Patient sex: F
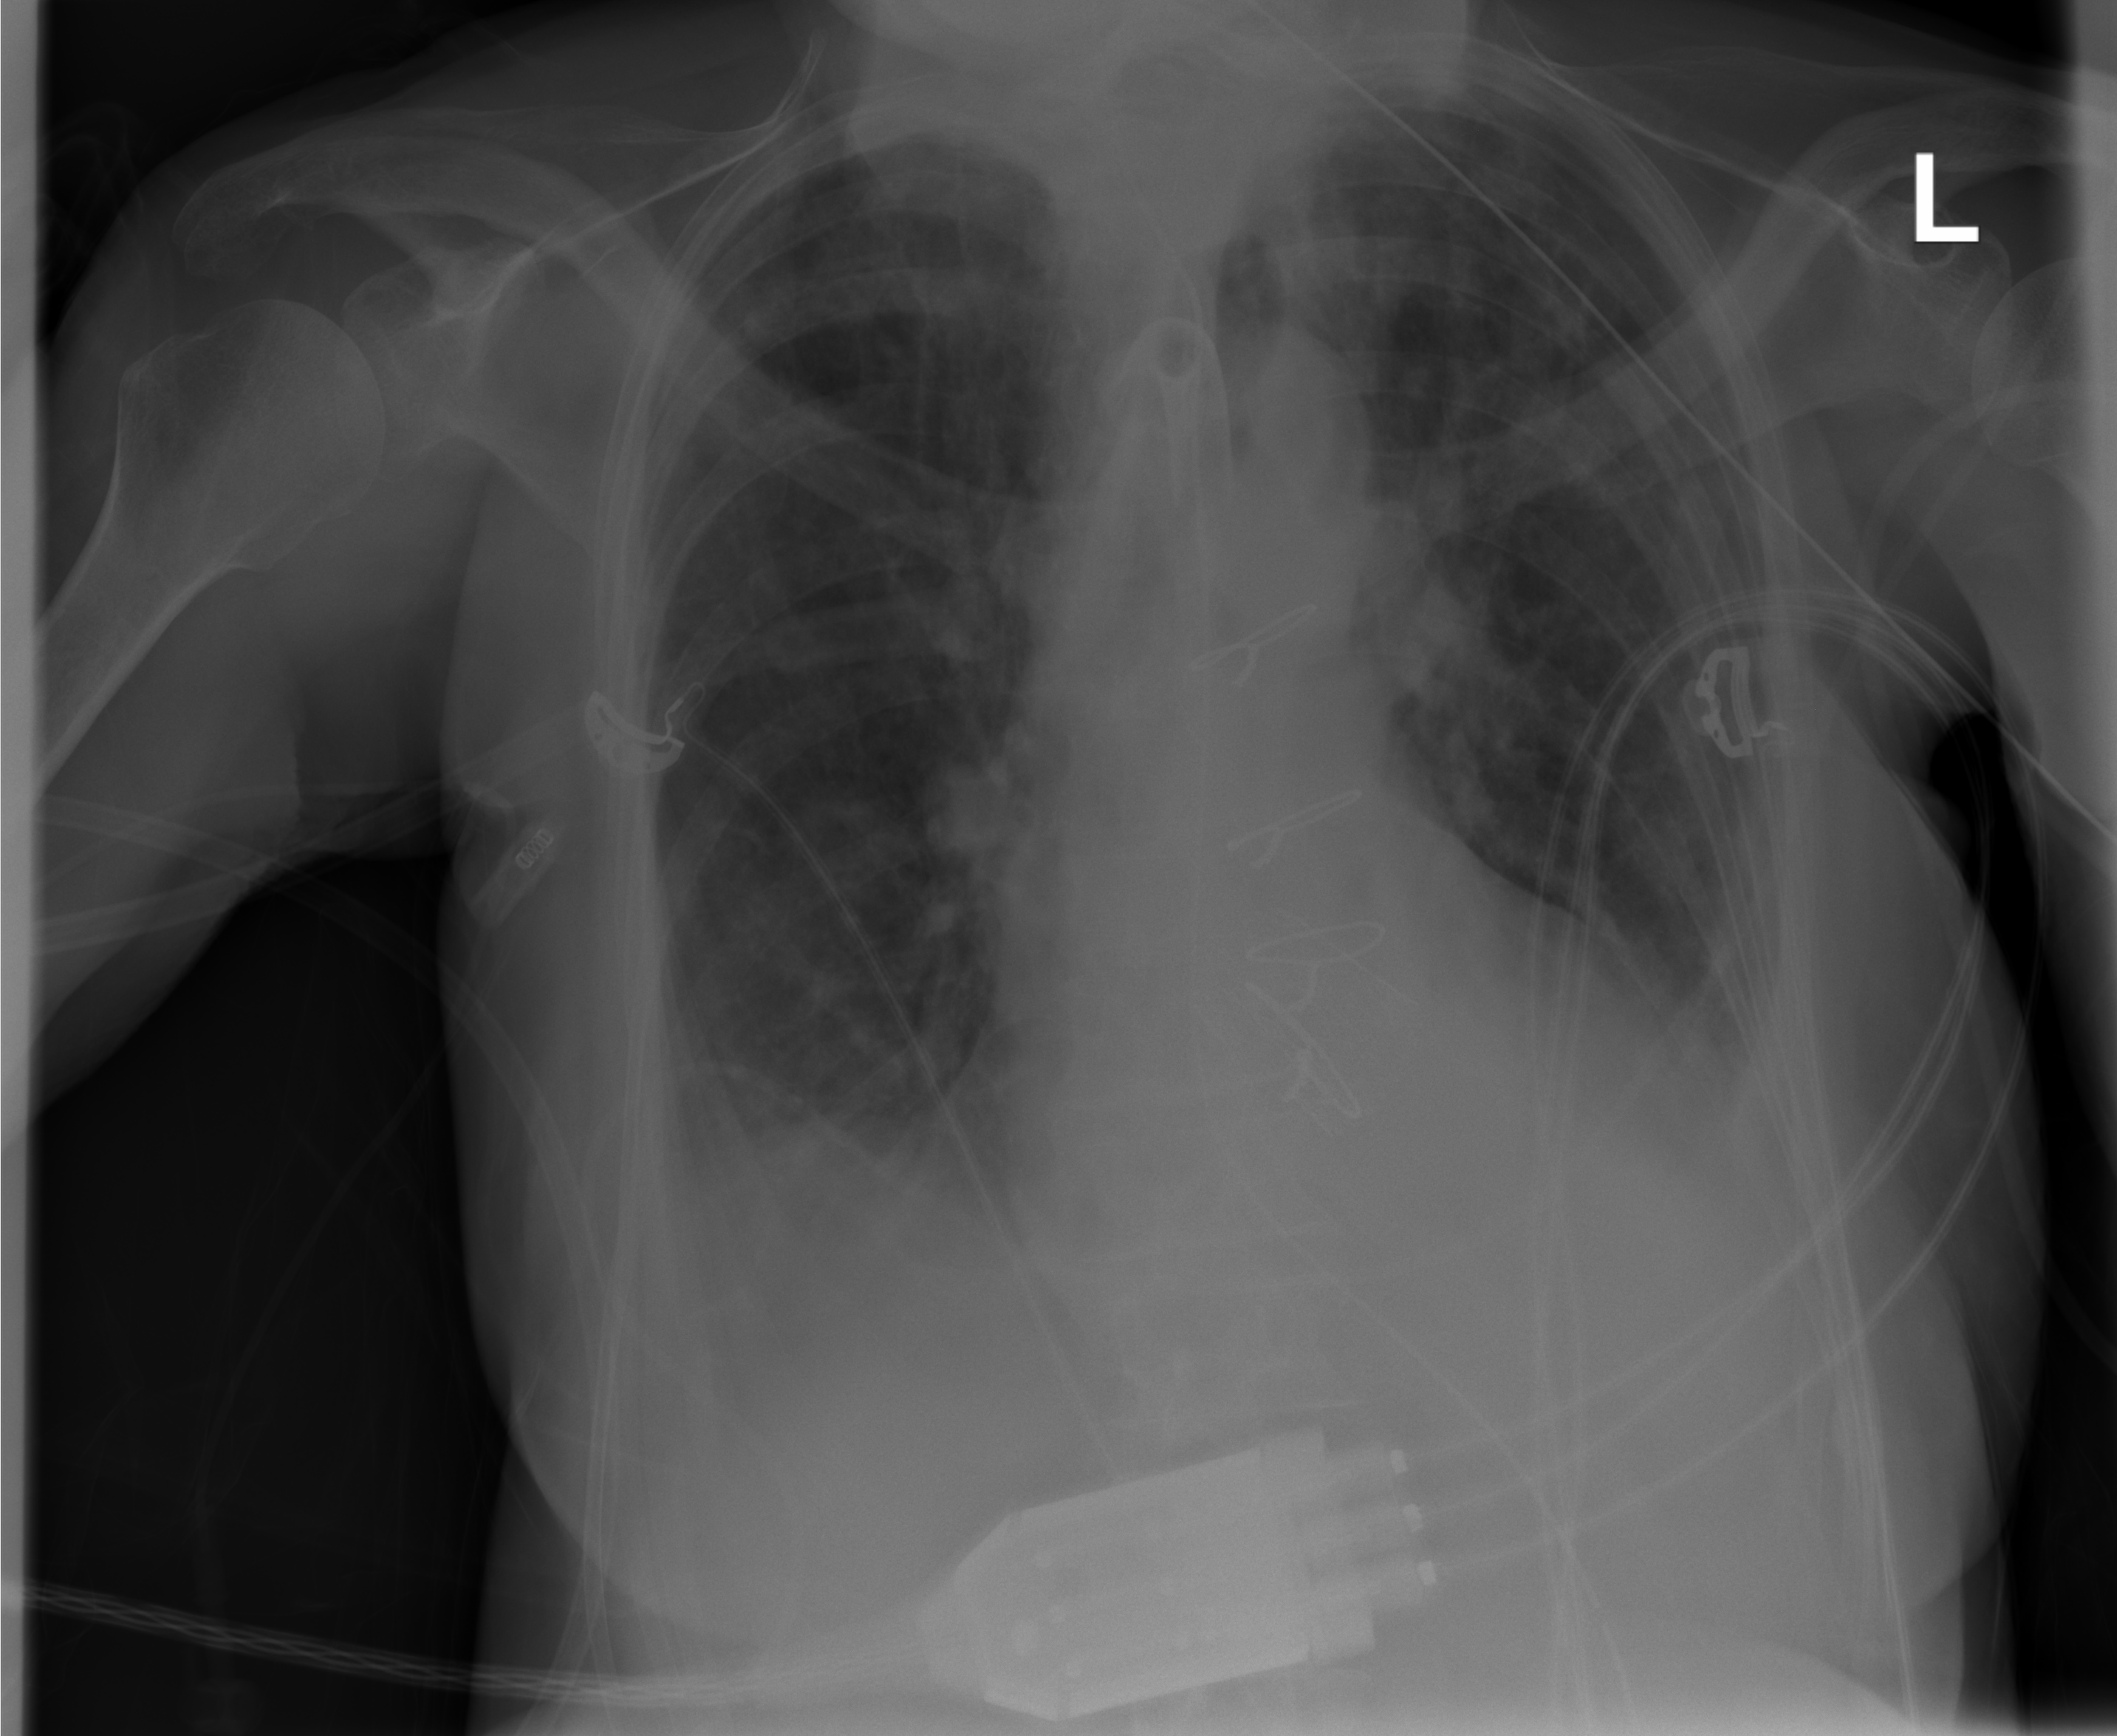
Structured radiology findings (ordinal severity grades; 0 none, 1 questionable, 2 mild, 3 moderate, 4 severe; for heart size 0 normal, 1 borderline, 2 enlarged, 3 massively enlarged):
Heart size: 0
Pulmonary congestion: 0
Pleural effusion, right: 2
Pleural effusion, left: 2
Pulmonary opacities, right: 0
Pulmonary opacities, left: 2
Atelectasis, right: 2
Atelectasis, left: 2